Question: I am using JSF 1.2 framework. Right now i am trying to implement a file upload process in which the number of files to be uploaded is controlled by the end user. Please find the below snapshot and code snippet for reference.

'''
<a4j:commandLink action="#{importWSDLBean.xsdLoopIncrementAction}" reRender="WSDLPanelGrid">
<h:graphicImage value="/images/plus_icon.gif" />
</a4j:commandLink>
<a4j:commandLink action="#{importWSDLBean.xsdLoopDecrementAction}" reRender="WSDLPanelGrid">
<h:graphicImage value="/images/minus_icon.gif" />
</a4j:commandLink>
<h:panelGrid id="WSDLPanelGrid">
<c:forEach items="#{importWSDLBean.acscDataList}" var="inputFUpload">
<t:inputFileUpload id="#{inputFUpload.id}" value="#{inputFUpload.value}" />
</c:forEach>
</h:panelGrid>
'''
'''
public String xsdLoopIncrementAction() {
if (acscDataList == null) {
acscDataList = new ACSCDataList(new ArrayList());
HtmlInputFileUpload htmlUpload = new HtmlInputFileUpload();
htmlUpload.setId("upload" + (acscDataList.size() + 1));
acscDataList.add(htmlUpload);
} else {
HtmlInputFileUpload htmlUpload = new HtmlInputFileUpload();
htmlUpload.setId("upload" + (acscDataList.size() + 1));
acscDataList.add(htmlUpload);
}
return "success";
}
public String xsdLoopDecrementAction() {
if (acscDataList != null) {
if (acscDataList.size() > 0) {
acscDataList.remove(acscDataList.size() - 1);
}
}
return "success";
}
'''
This implementation resets the file upload values whenever i increment or decrement the no. of file upload fields. Also when i submit the form i cant able to get the UploadedFile object (File Upload prerequisite such as Form type and Web.xml configuration is also included).
Can anyone help me out?
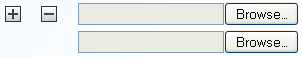
Answer: Does something prevent you from using JSF 2? Primefaces ( www.primefaces.org ) has a multiple fileupload component. It is available for JSF 1.2, but development will go on for JSF 2 only.